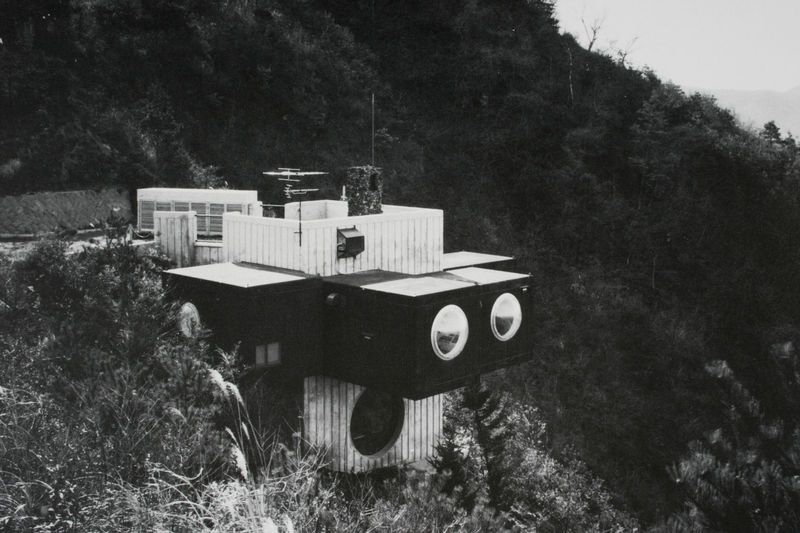
Titel: Ansicht
Künstler: Kisho Kurokawa
Standort: Kita-Saku (Japan)
Institution: Kapselhaus "K"
Schlagwörter: berg, dunkel, himmel, weiß, landschaft, fenster, grau, hell, schwarz, anlage, gebäude, haus, architektur, augen, gräser, büsche, wald, rund, terrasse, moderne, abhang, berghang, hang, schlucht, böschung, architecture, window, foto, fotografie, photographie, wohnhaus, schwarzweiß, kreise, würfel, photo, konstruktion, house, landscape, trees, bushes, black and white, aufnahme, kuben, antenne, bullaugen, squares, round, photograph, kabinen, halmeantenne, uktion, antenna